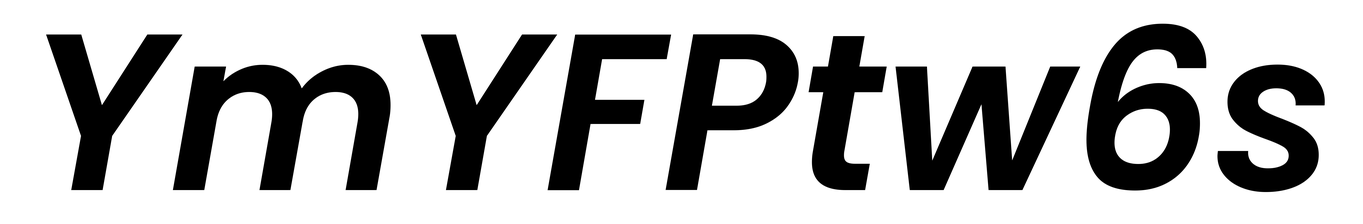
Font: Poppins-SemiBoldItalic